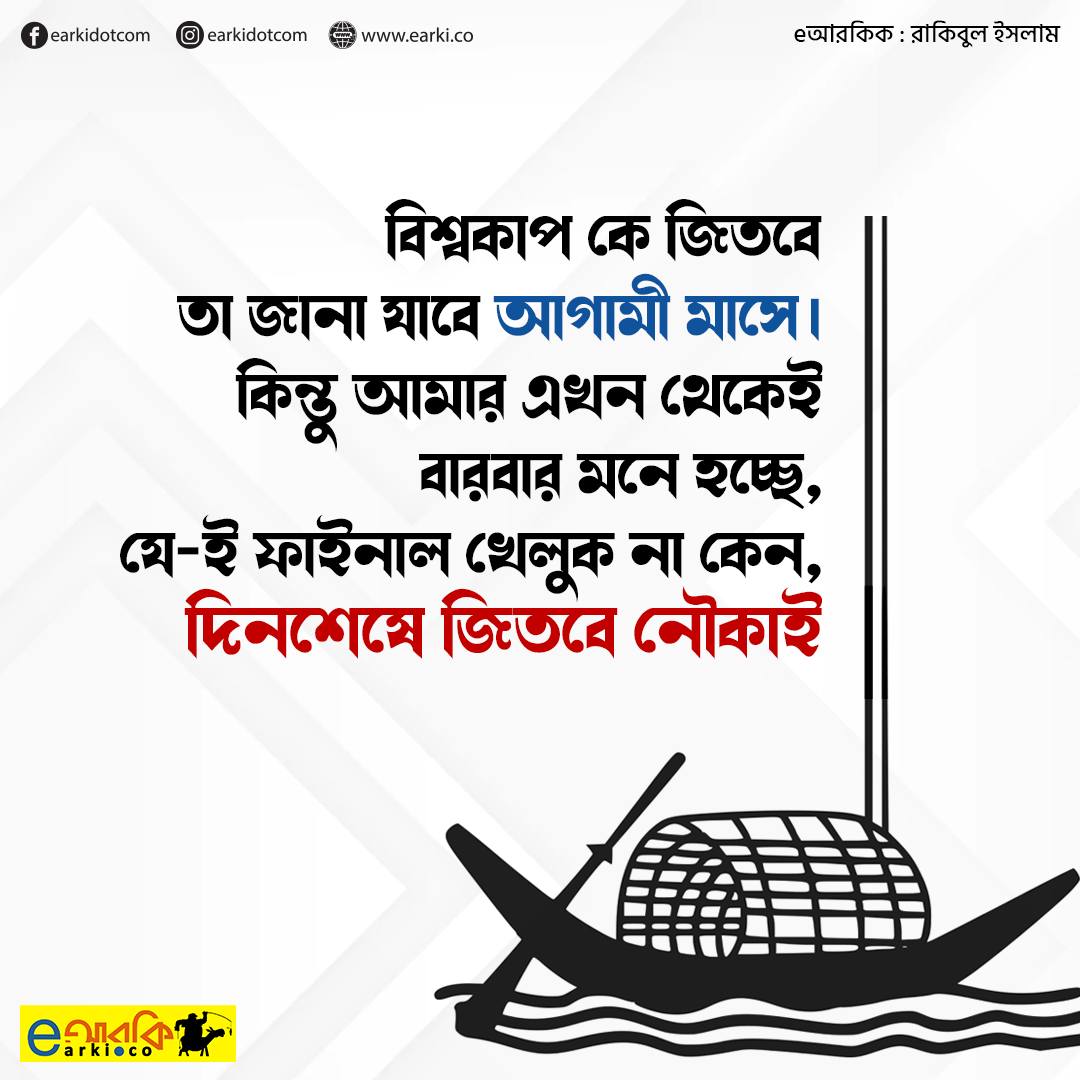
Text: বিশ্বকাপ কে জিতবে তা জানা যাবে আগামী মাসে কিন্তু আমার এখন থেকেই বারবার মনে হচ্ছে যেই ফাইনাল খেলুক না কেন দিন শেষে জিতবে নৌকাই
Label: Hate
Hate category: Political
Targeted group: Organization